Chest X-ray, AP view. Patient: 59 years old, sex M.
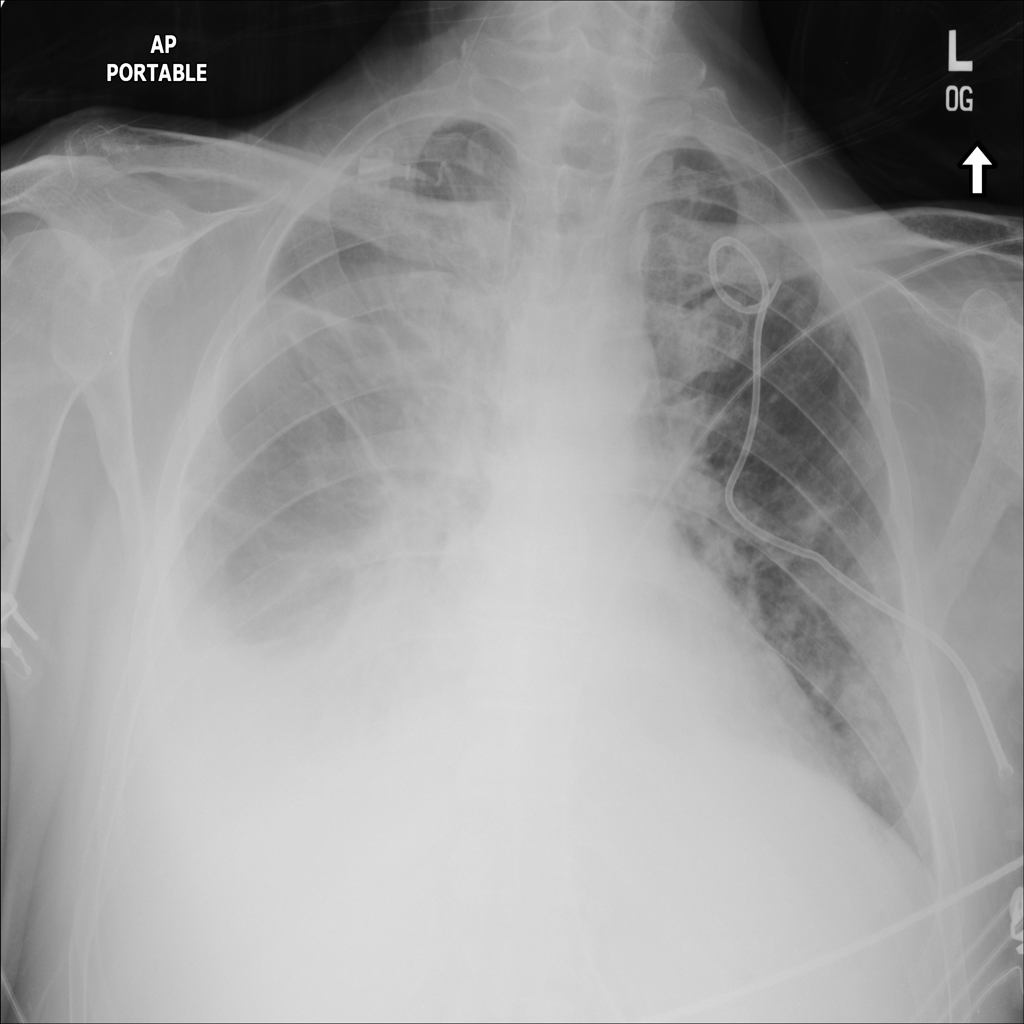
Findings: Atelectasis, Effusion, Pneumothorax